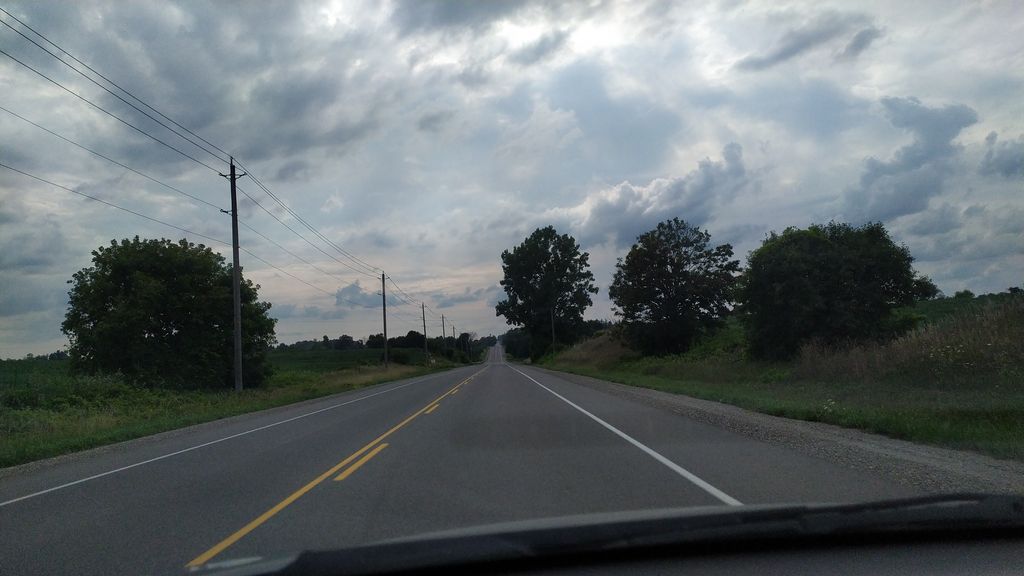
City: kitchener-waterloo